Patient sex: M
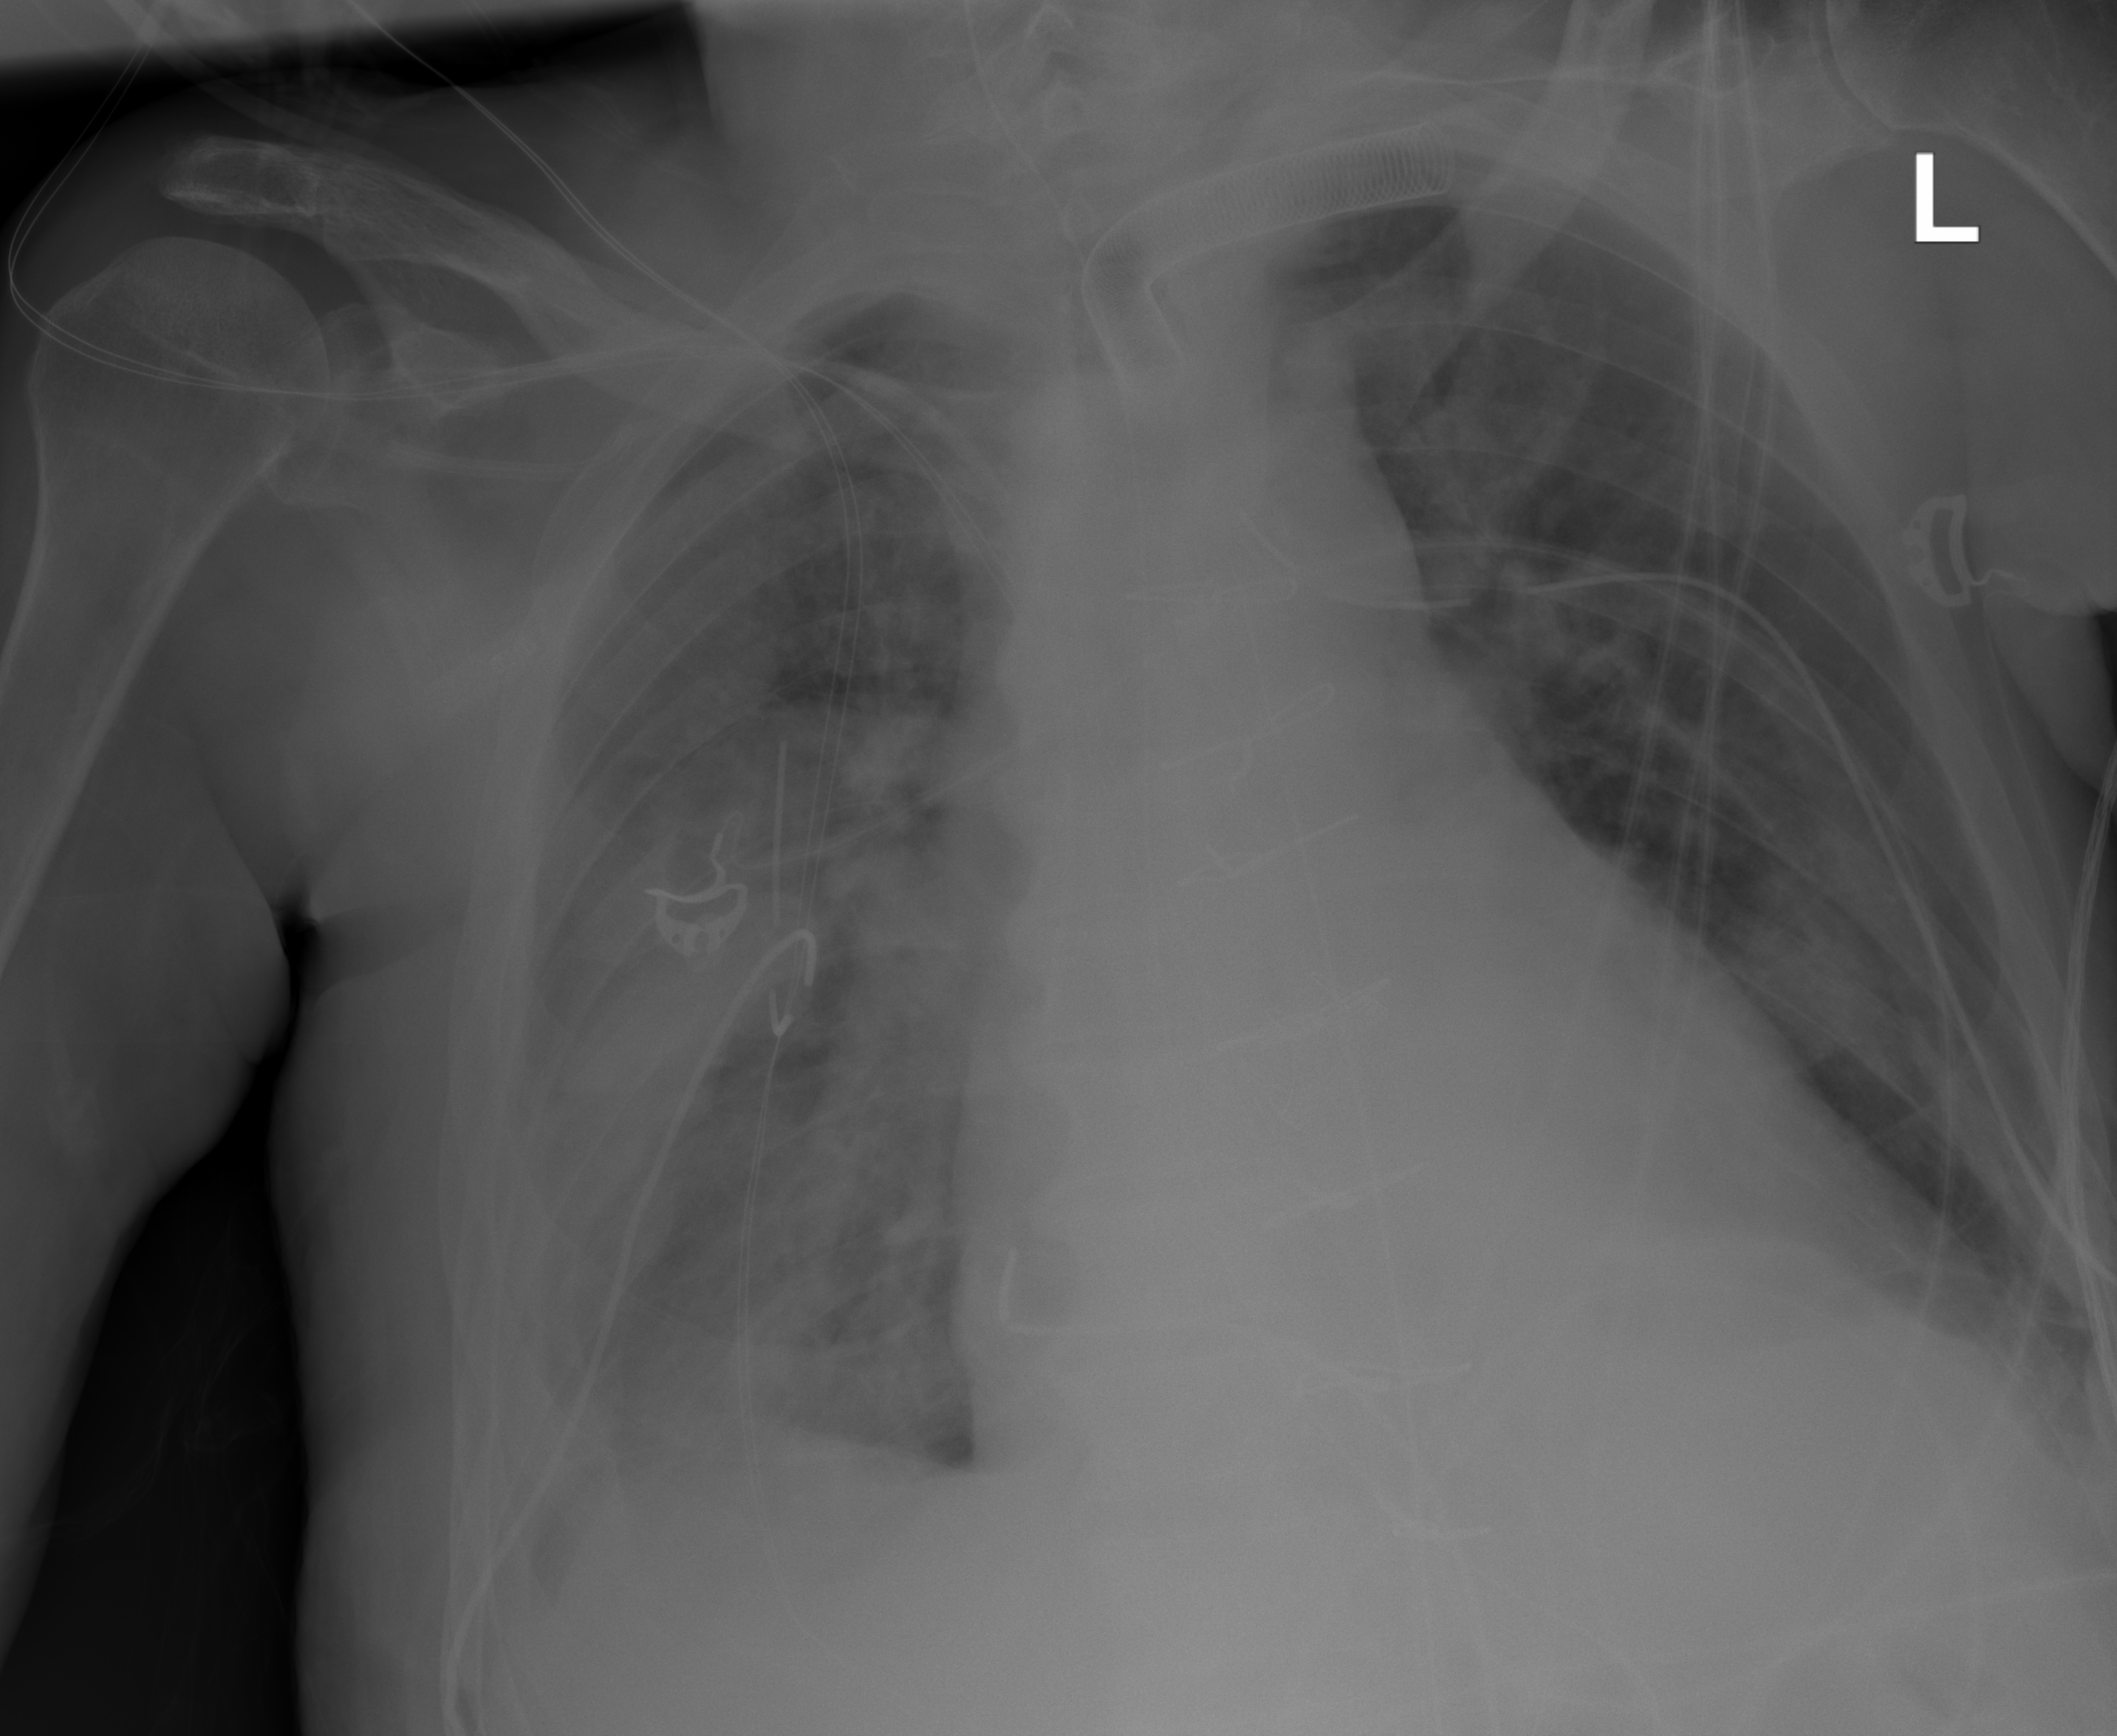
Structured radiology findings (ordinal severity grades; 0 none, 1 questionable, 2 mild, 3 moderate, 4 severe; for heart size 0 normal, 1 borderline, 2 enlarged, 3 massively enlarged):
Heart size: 2
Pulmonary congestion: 2
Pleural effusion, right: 3
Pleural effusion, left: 2
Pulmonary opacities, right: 3
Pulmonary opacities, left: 2
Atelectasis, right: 3
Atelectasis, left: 2